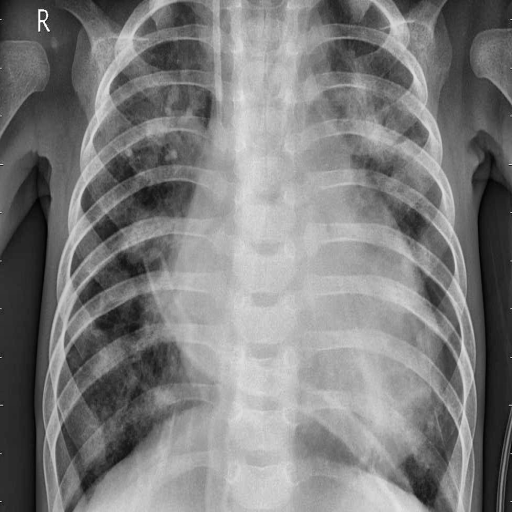
Finding: PNEUMONIA